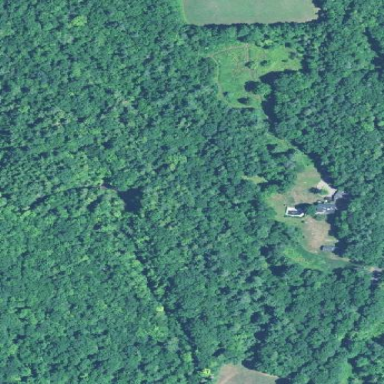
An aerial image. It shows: Existing Preserved Open Space in woodland area.